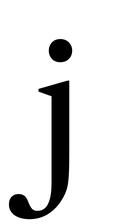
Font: LibreCaslonText_Regular